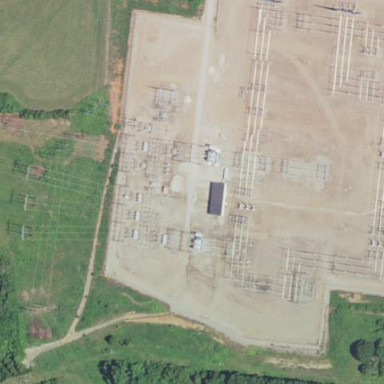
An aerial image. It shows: Fence surrounds transmission level power substation.